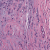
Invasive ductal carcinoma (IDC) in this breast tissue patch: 1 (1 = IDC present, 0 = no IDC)